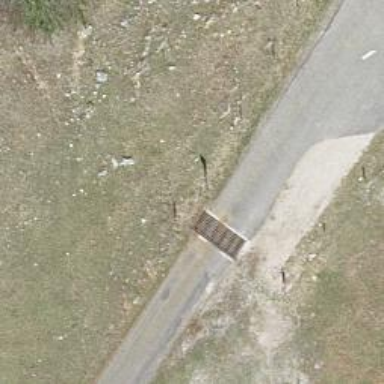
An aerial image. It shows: Cattle grid.